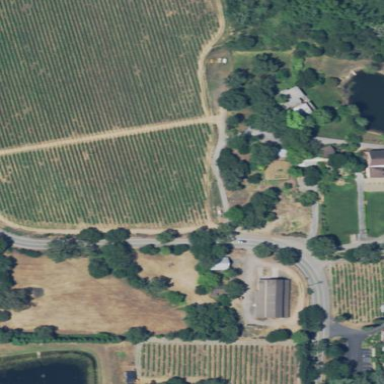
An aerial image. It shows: Vineyard with grape crops.